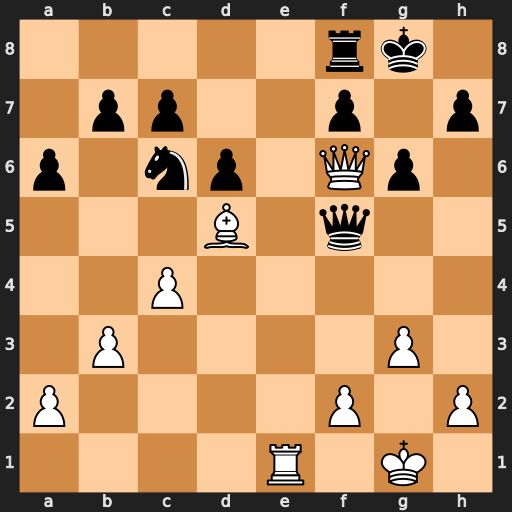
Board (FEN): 5rk1/1pp2p1p/p1np1Qp1/3B1q2/2P5/1P4P1/P4P1P/4R1K1
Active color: w
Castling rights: -
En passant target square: -
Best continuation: Bxf7+ Rxf7 Re8+ Rf8 Rxf8#